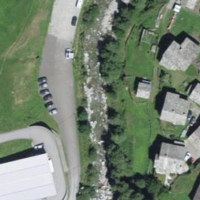
EUNIS habitat code: 55
Species observed at this site:
Rumex alpinus